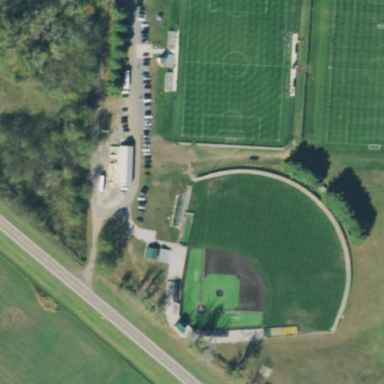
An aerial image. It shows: Baseball pitch for leisure and sports activities.